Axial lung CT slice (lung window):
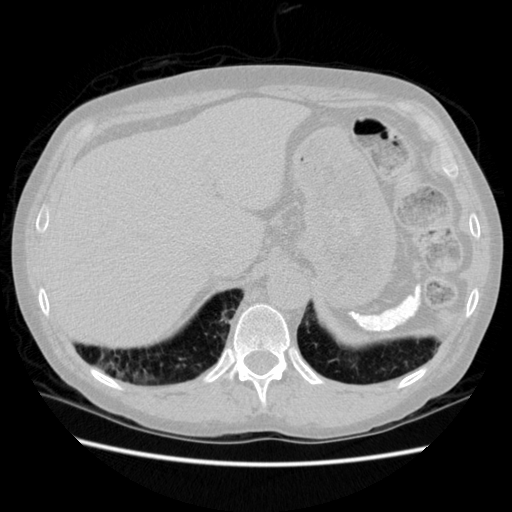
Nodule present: no